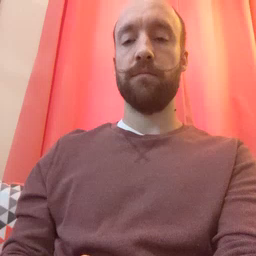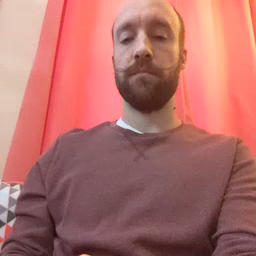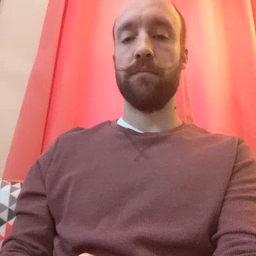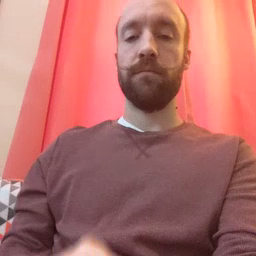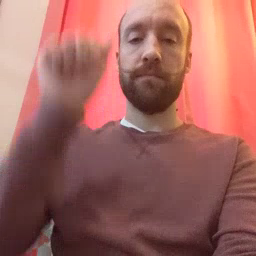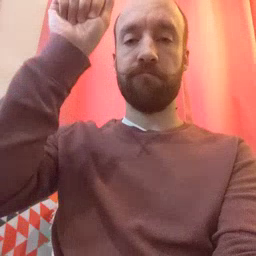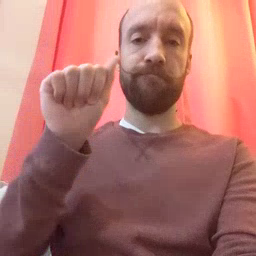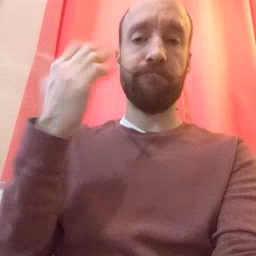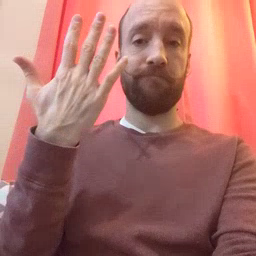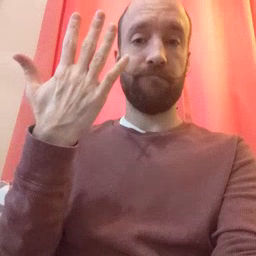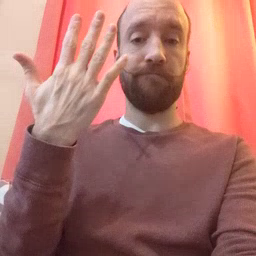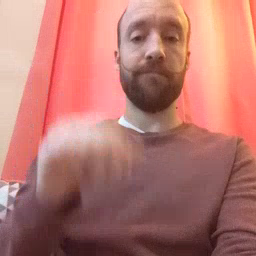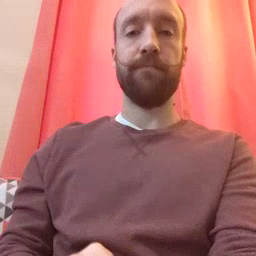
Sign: mitten